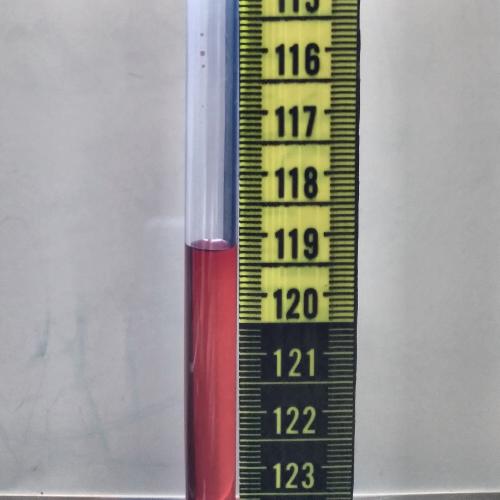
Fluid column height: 119.3 cm